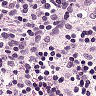
Metastatic tissue present: no